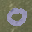
Label: 0